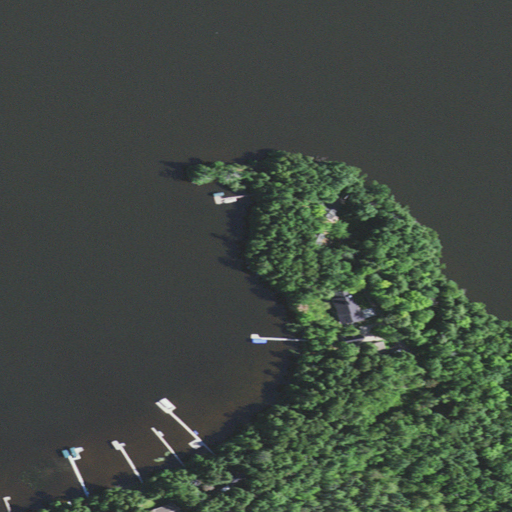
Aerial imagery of cape in Wisconsin named Indian Point containing open water, woody wetlands, open development, mixed forest, herbaceous wetlands, and deciduous forest